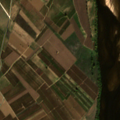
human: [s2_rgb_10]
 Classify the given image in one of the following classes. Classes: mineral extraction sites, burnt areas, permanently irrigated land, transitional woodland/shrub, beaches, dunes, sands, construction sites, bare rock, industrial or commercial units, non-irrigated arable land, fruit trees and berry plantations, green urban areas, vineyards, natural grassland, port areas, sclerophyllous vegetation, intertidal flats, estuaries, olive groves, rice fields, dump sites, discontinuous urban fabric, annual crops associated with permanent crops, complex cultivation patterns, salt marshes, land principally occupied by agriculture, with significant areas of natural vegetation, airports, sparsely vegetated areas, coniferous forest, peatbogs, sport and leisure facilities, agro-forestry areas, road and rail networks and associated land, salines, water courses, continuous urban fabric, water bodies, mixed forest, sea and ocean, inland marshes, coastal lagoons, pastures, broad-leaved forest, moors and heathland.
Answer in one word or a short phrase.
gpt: permanently irrigated land, vineyards, water courses